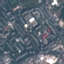
Land use / land cover: Residential